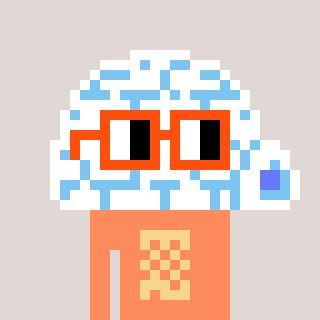
a pixel art character with square orange glasses, a igloo-shaped head and a peachy-colored body on a warm background